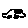
Label: car